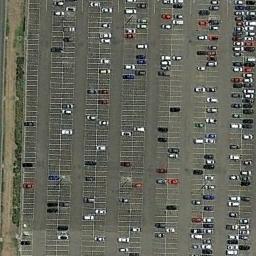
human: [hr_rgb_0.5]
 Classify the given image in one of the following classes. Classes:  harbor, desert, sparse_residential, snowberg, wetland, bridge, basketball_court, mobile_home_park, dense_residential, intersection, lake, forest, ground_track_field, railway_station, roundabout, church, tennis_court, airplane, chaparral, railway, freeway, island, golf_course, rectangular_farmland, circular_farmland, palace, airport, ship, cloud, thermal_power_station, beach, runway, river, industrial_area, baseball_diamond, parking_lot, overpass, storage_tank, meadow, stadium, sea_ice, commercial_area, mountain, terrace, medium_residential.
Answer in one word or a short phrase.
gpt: parking_lot